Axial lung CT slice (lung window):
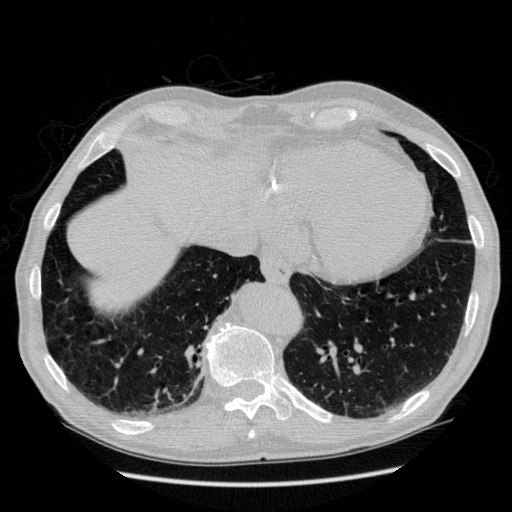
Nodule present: no